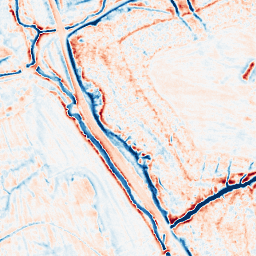
Category: edge_preserving
Decomposition family: anisotropic_diffusion
Decomposition parameters: iterations: 20
kappa: 50
gamma: 0.2
Upsampling method: cubic_mitchell
Upsampling parameters: scale: 4
Upsampling scale: 4